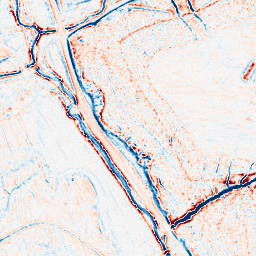
Category: edge_preserving
Decomposition family: bilateral
Decomposition parameters: d: 9
sigma_color: 100
sigma_space: 25
Upsampling method: edge_directed
Upsampling parameters: scale: 4
Upsampling scale: 4